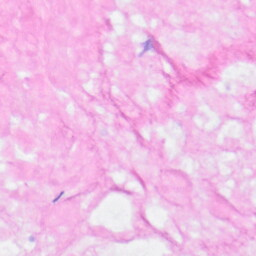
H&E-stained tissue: Kidney